Question: I have written code for setOnKeyListener to EditText widget in Android. But im gonna confusing why got error. The below is my code

I have followed tutorial from book. But it still error. Can you give me a solution?
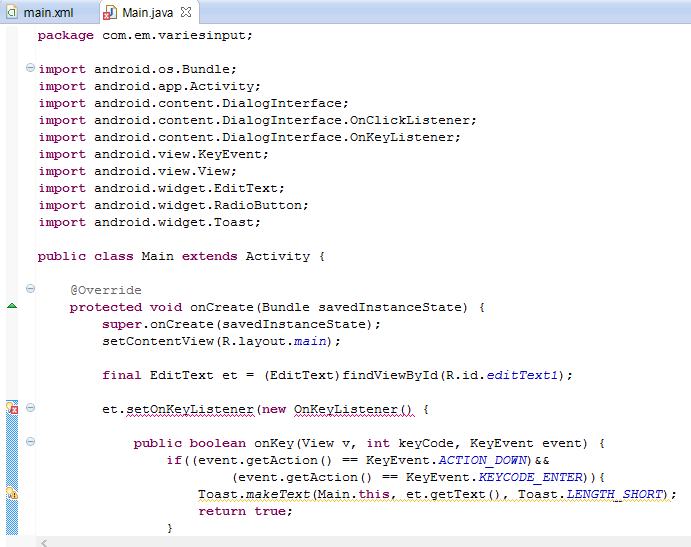
Answer: You are importing 'android.content.DialogInterface.OnKeyListener'. What you want to import is 'android.view.View.OnKeyListener'.
When you import 'android.content.DialogInterface.OnKeyListener' Eclipse is trying to find a 'setOnKeyListener' method in 'EditText' that takes 'android.content.DialogInterface.OnKeyListener' as a parameter, but such a method does not exist.